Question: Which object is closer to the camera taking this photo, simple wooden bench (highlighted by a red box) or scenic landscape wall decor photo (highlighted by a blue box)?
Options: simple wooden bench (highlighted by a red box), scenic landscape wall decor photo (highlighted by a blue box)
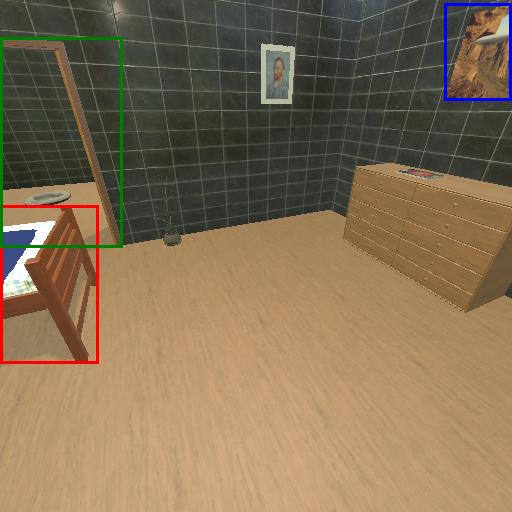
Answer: simple wooden bench (highlighted by a red box)